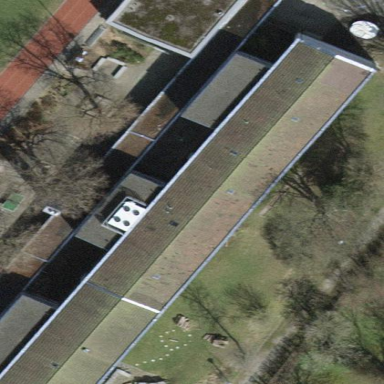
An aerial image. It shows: View of roof of building.